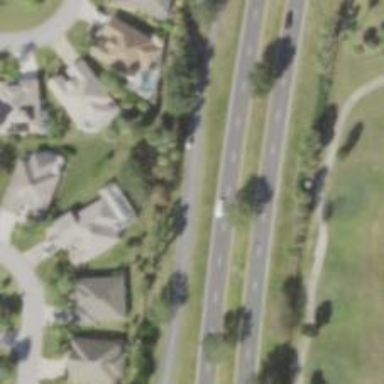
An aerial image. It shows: Golf cartpath that is also road path.